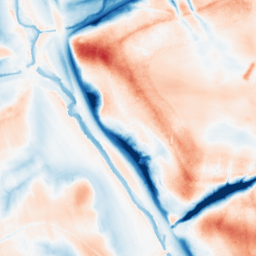
Category: edge_preserving
Decomposition family: guided
Decomposition parameters: radius: 16
eps: 1
Upsampling method: quadratic
Upsampling parameters: scale: 2
Upsampling scale: 2